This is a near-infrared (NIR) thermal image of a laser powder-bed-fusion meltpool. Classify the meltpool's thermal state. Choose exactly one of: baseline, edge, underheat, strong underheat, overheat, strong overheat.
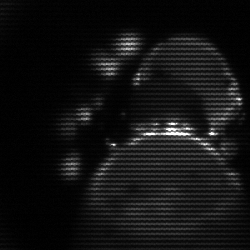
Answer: edge